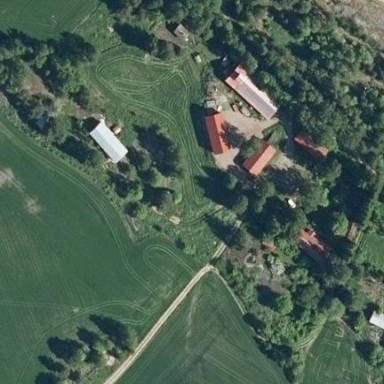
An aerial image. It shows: Farm with farmyard.